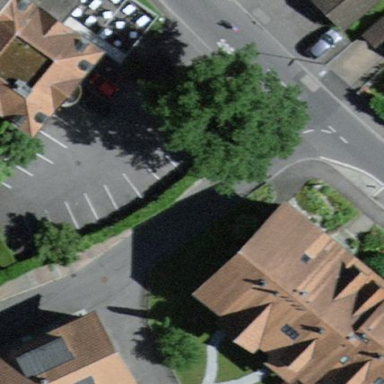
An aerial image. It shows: Parking area with surface.